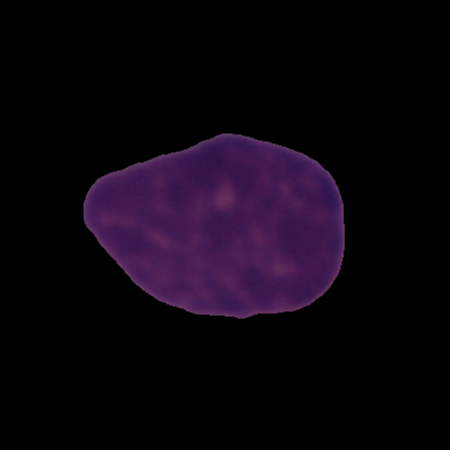
Label: cancer